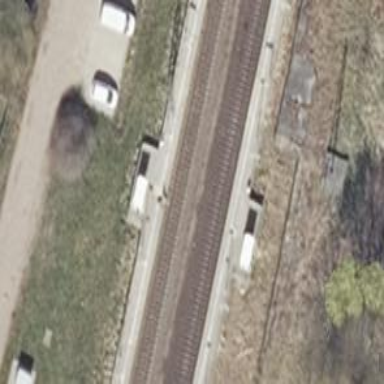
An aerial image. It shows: Public transport station located at railway halt.